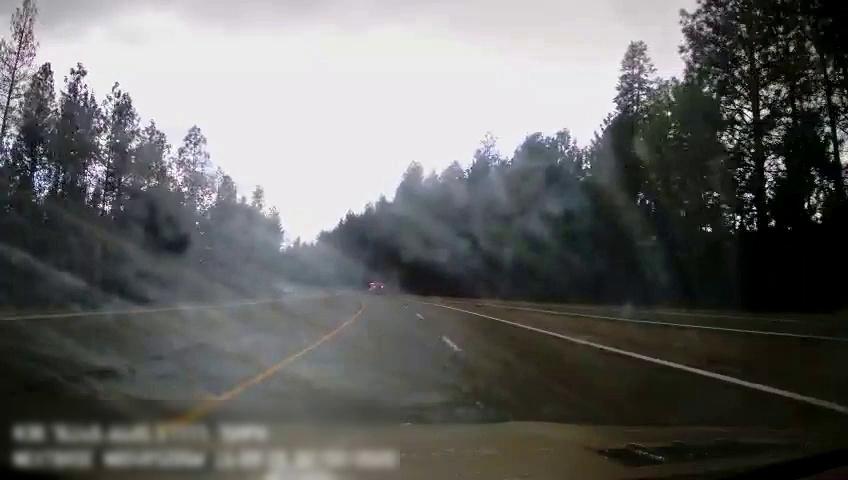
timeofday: Day
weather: Cloudy
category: Drivable Space
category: Drivable Space
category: Drivable Space
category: Vehicles | Van
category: Lanes | Current Lane
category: Lanes | Current Lane
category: Lanes | Alternate Lane
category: Lanes | Alternate Lane
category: Lanes | Alternate Lane